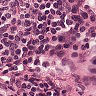
Metastatic tissue present: no